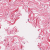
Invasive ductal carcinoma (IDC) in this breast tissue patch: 0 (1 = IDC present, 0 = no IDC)